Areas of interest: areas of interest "Clinic"
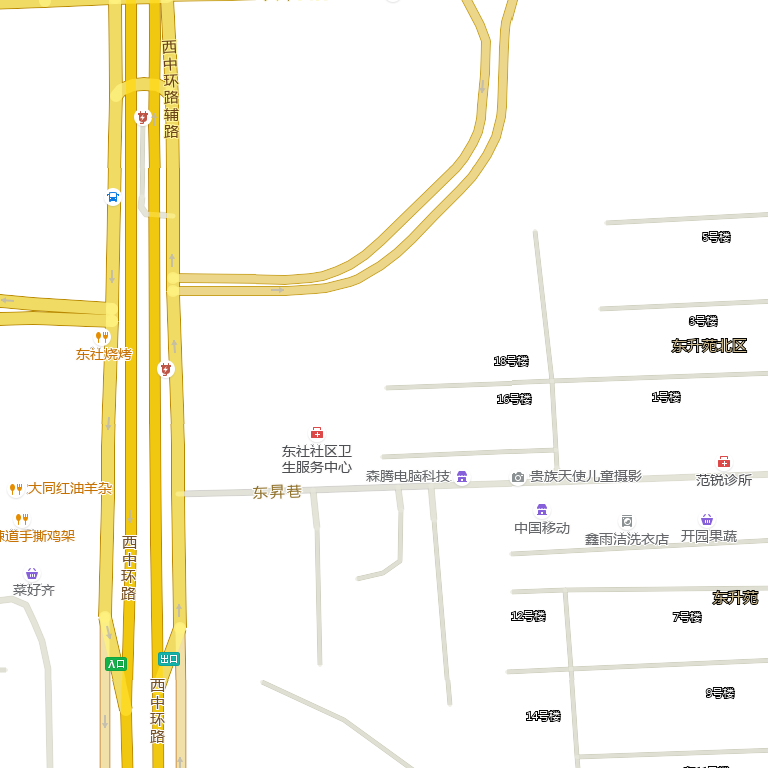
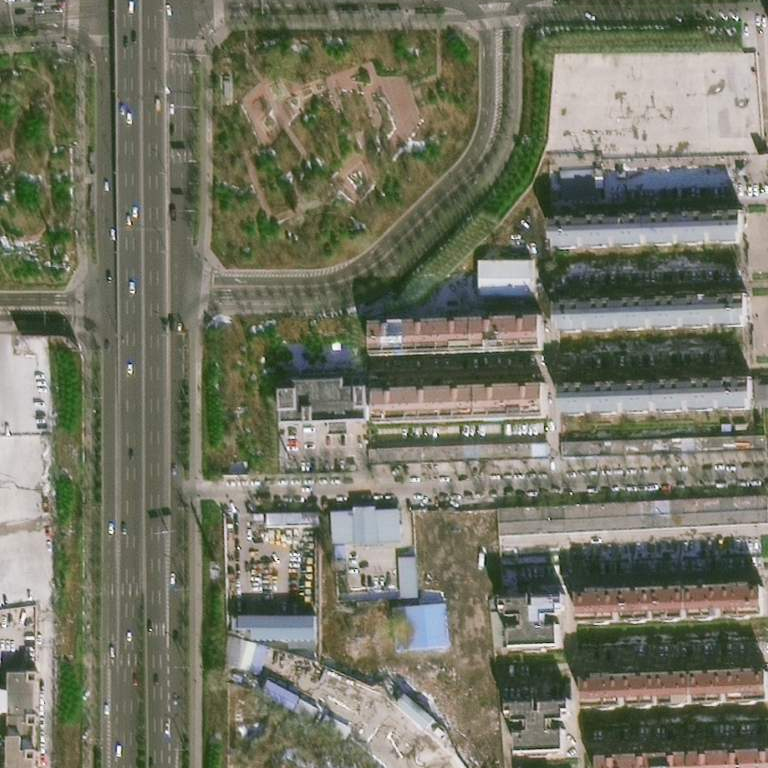